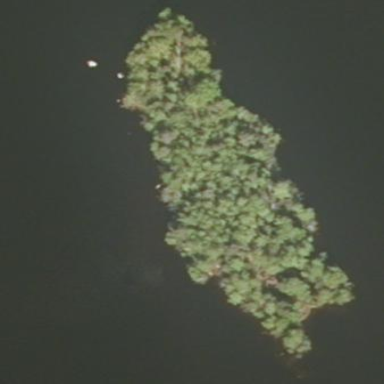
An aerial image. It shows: Island.